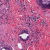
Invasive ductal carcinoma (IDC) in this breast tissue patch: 0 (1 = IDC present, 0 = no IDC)